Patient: sex F, age 58
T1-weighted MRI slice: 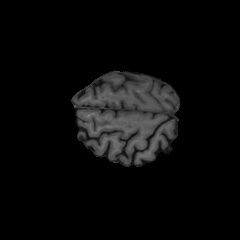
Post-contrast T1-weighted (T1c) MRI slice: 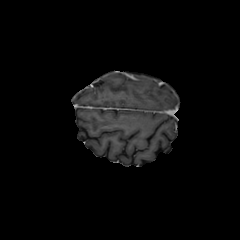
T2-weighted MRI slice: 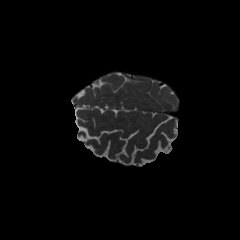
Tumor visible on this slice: no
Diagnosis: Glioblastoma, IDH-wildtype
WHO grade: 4